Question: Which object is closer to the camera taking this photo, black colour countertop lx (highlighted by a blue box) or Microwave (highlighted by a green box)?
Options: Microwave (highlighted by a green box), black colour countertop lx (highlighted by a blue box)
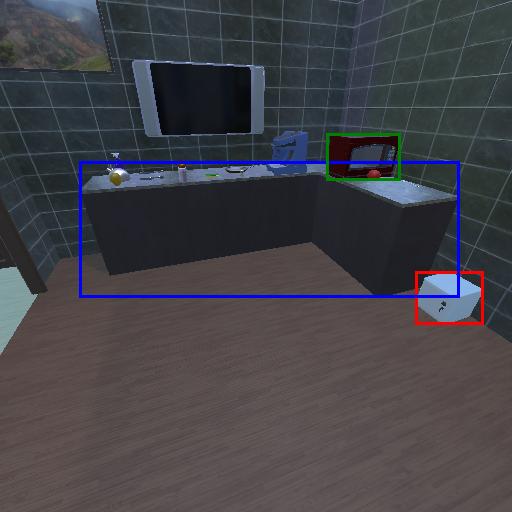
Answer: Microwave (highlighted by a green box)